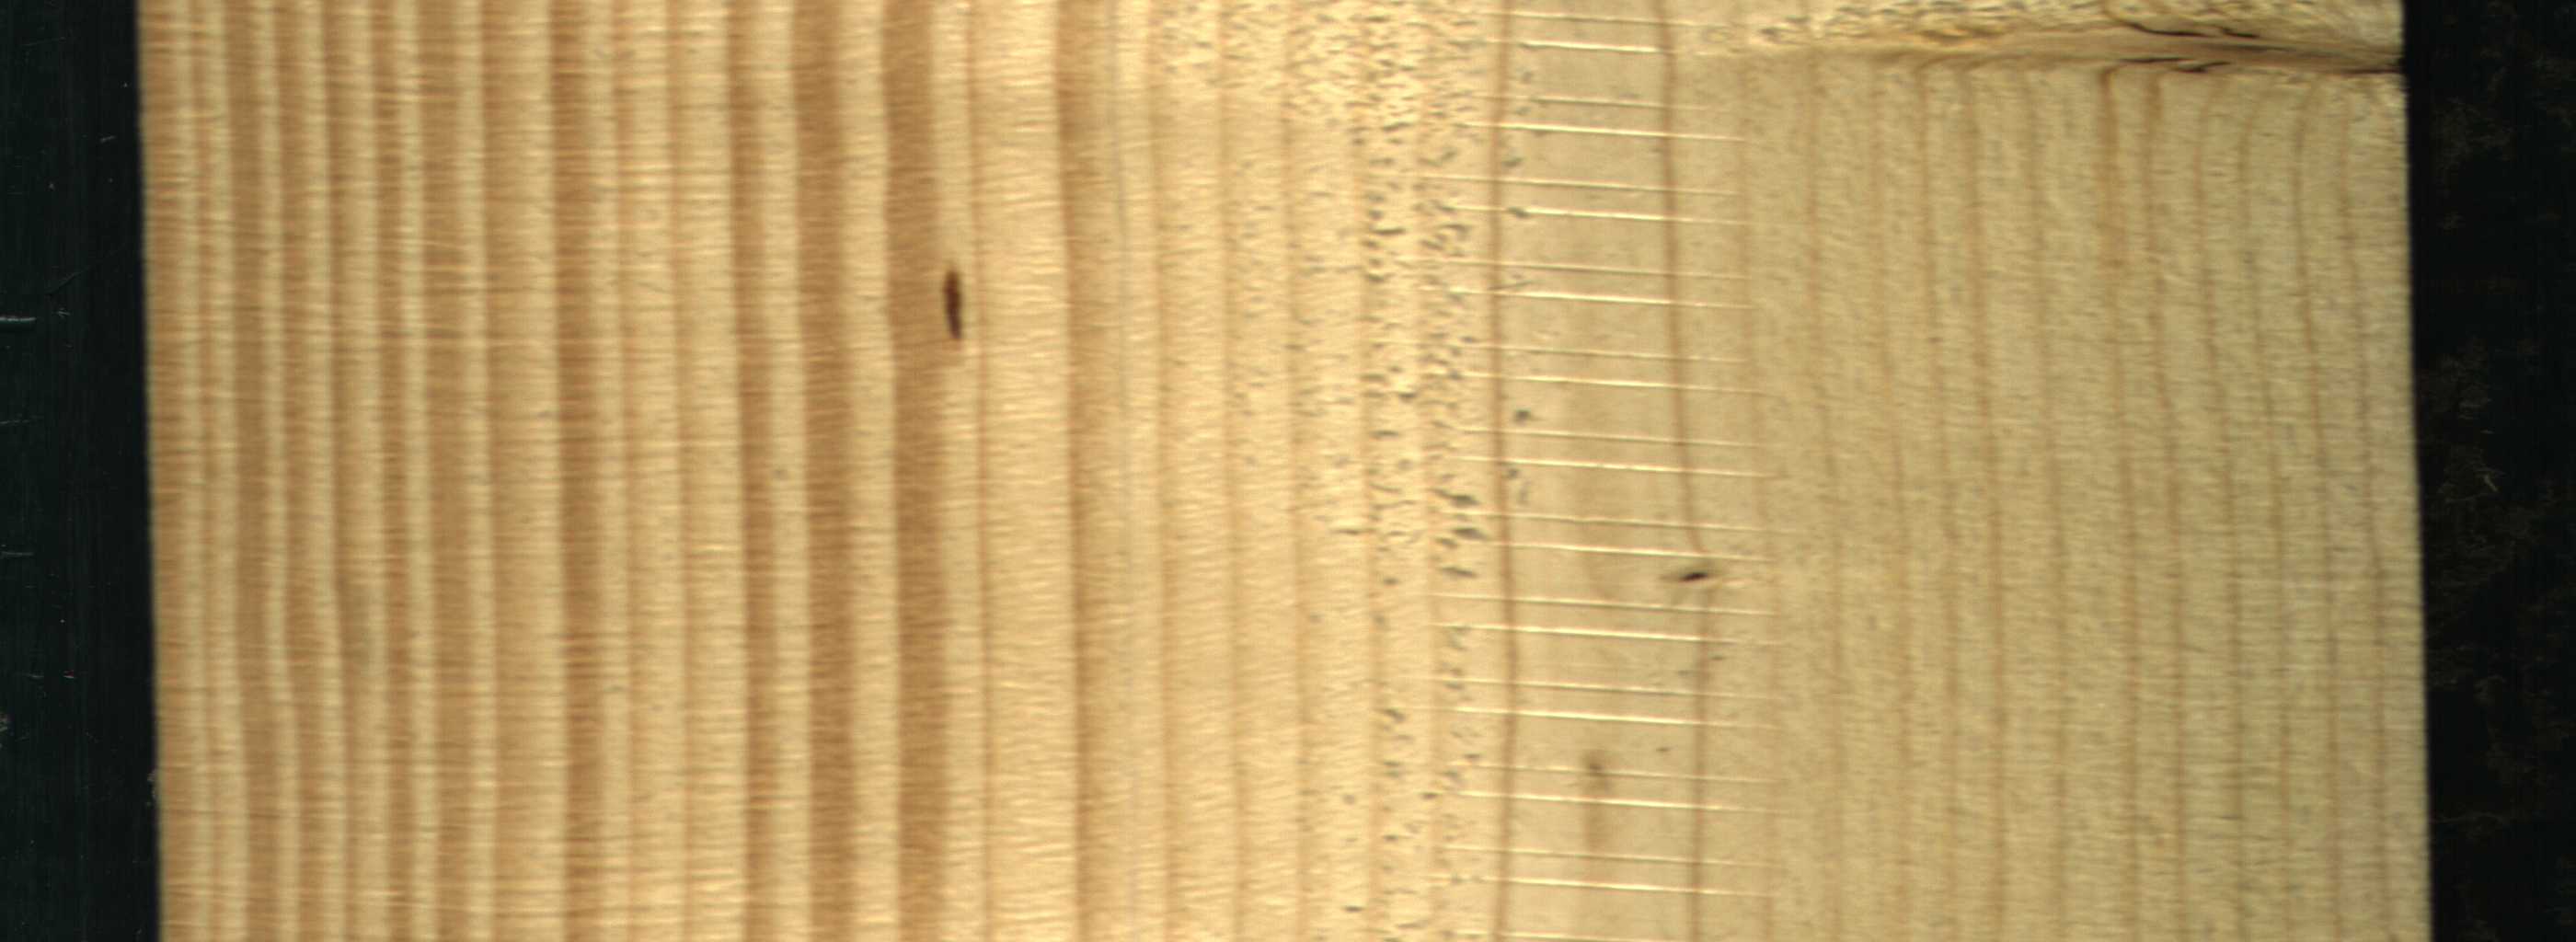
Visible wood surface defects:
resin
Live_Knot
Live_Knot